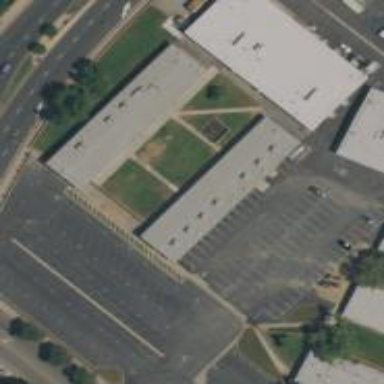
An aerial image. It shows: School building.